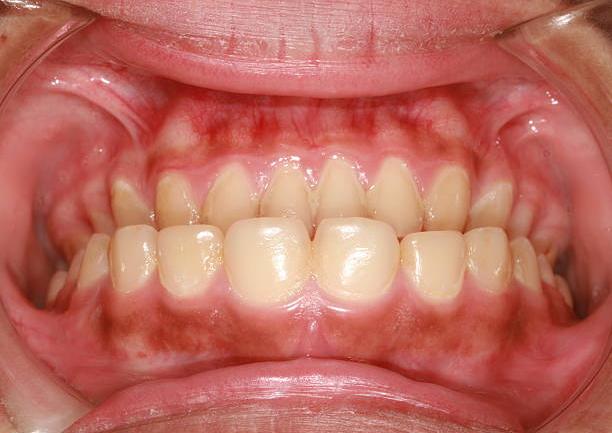
Condition: Gingivitis